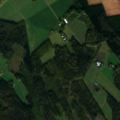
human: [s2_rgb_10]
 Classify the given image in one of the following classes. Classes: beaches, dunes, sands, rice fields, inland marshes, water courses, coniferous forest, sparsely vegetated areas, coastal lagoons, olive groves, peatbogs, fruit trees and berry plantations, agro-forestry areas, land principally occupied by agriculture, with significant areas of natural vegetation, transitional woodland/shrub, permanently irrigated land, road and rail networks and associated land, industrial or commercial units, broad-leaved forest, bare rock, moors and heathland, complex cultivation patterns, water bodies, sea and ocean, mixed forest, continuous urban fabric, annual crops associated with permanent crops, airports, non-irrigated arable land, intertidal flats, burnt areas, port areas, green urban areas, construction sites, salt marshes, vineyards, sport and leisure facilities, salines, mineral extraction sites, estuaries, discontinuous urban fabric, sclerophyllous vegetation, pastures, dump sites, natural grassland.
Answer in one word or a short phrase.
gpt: land principally occupied by agriculture, with significant areas of natural vegetation, coniferous forest, mixed forest